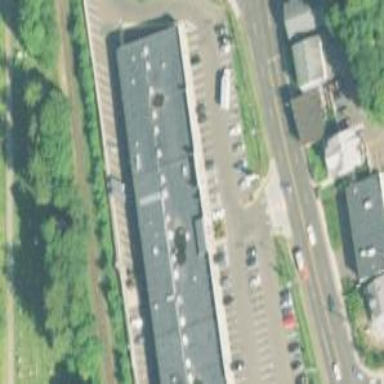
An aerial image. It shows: Parking area.